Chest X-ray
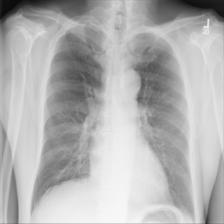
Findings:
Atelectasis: negative
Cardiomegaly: negative
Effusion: negative
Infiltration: negative
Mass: negative
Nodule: negative
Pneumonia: negative
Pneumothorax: negative
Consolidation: negative
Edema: negative
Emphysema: negative
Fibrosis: negative
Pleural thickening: negative
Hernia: negative